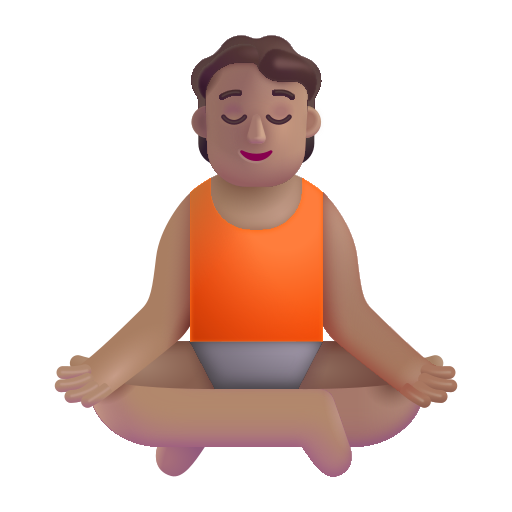
person in lotus position color